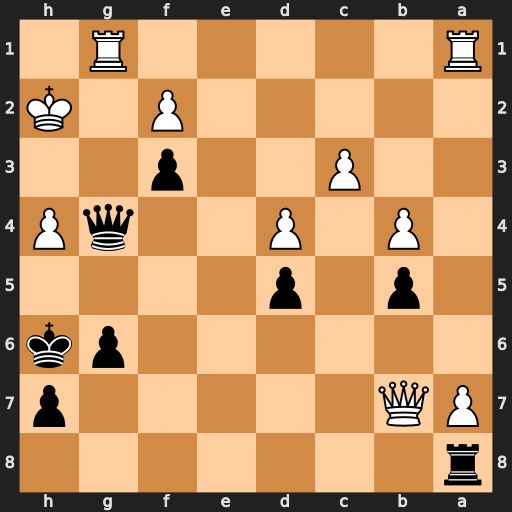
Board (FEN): r7/PQ5p/6pk/1p1p4/1P1P2qP/2P2p2/5P1K/R5R1
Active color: b
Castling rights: -
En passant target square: -
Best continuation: Qxh4#